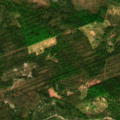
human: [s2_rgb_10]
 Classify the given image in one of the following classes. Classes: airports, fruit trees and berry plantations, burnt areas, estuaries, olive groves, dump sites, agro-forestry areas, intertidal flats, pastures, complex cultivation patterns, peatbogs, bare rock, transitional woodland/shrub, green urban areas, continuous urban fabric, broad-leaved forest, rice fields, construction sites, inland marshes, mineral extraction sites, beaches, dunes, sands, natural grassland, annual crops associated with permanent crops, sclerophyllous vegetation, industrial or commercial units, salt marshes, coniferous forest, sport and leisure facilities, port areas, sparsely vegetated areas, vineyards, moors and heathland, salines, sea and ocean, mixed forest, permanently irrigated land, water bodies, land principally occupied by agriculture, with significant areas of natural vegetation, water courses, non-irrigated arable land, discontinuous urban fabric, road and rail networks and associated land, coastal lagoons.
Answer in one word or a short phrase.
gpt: coniferous forest, mixed forest, transitional woodland/shrub